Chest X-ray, AP view. Patient: 65 years old, sex F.
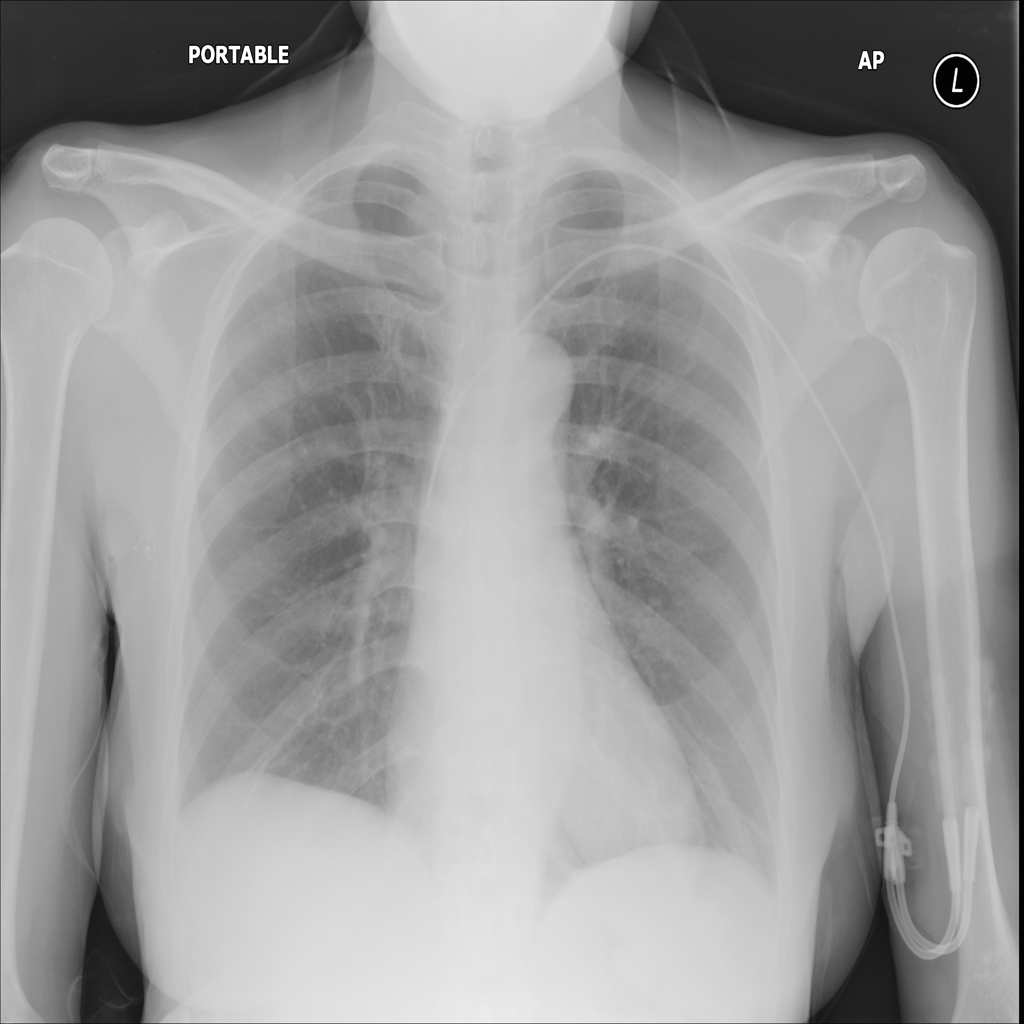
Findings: No Finding